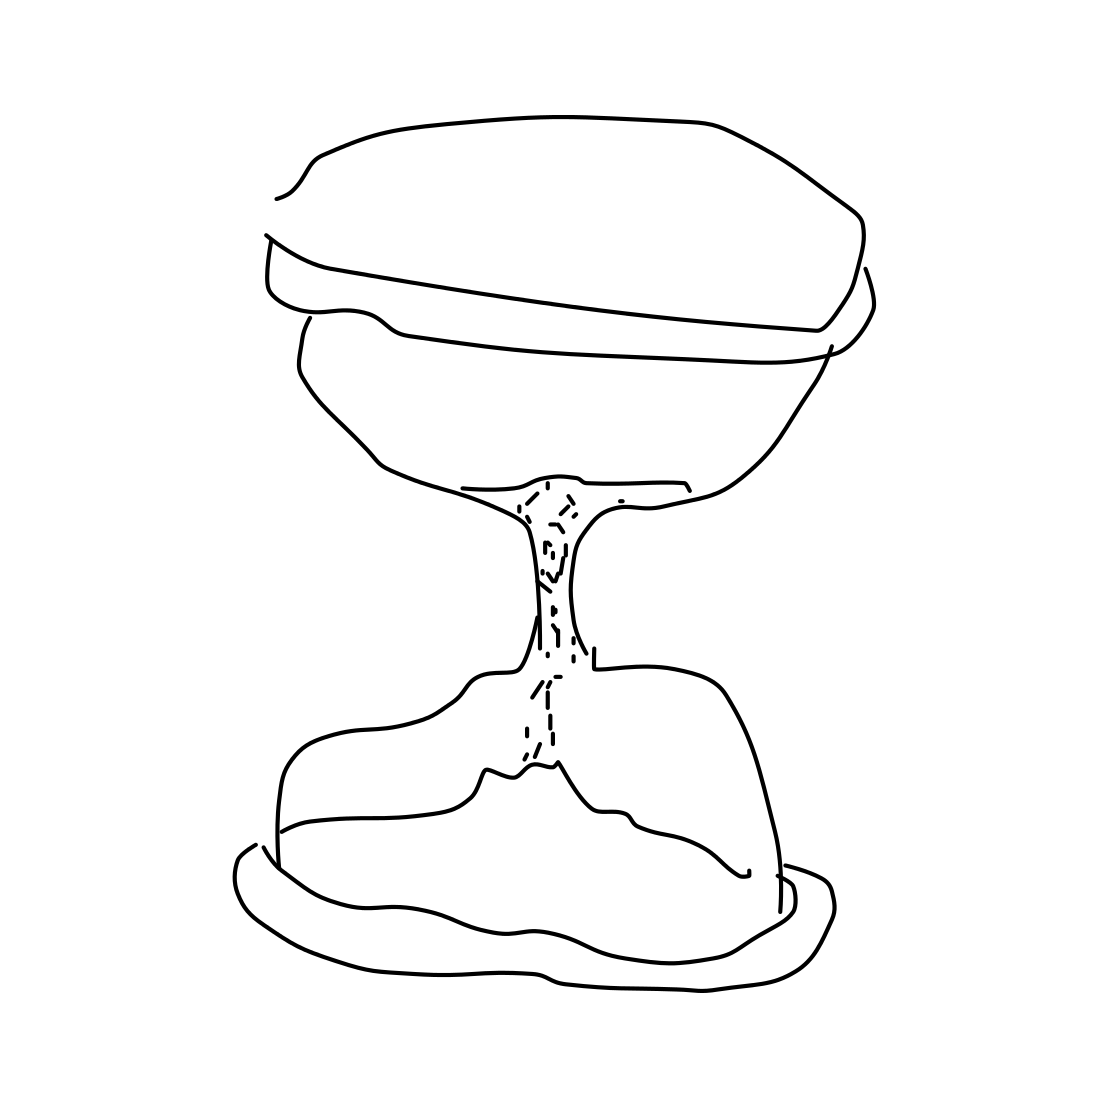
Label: hourglass